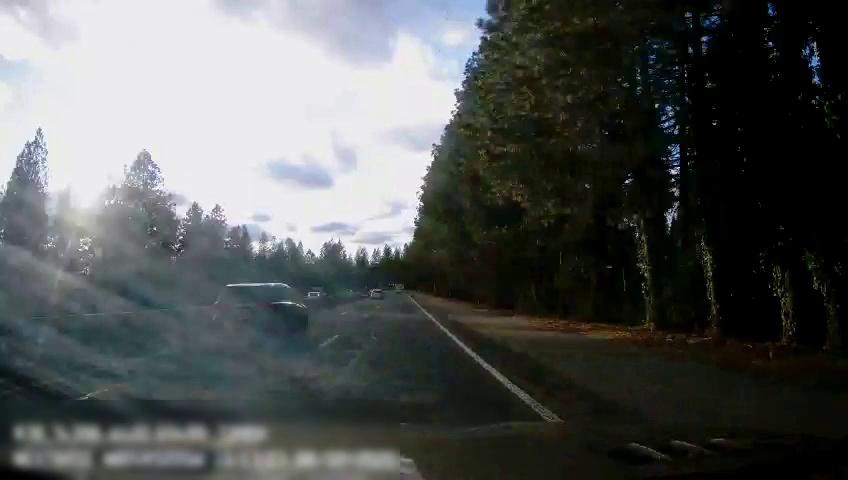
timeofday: Day
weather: Sunny
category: Drivable Space
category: Vehicles | Car
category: Vehicles | SUV
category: Vehicles | Car
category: Lanes | Alternate Lane
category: Lanes | Current Lane
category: Lanes | Alternate Lane